Question: I create an app with Swift 3 and Xcode 8.1, I have a view controller with navigation bar, my view shows a line (separator) between the bar and other viewController's content.
I use following code in 'viewDidLoad':
'''
self.navigationController?.navigationBar.isTranslucent = false
'''
But nothing changed, for more details here's a screenshot:
What I can do to solve that?
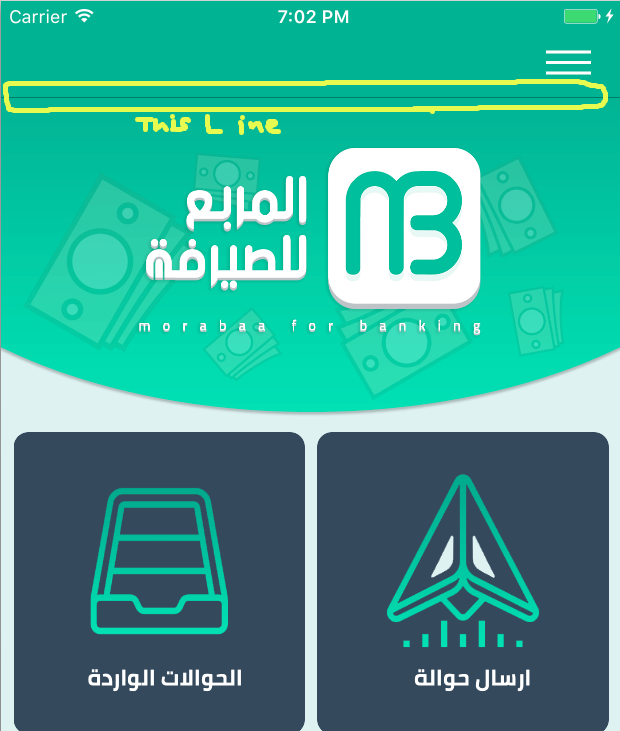
Answer: Try:
'''
self.navigationController?.navigationBar.setBackgroundImage(UIImage(), for: .default)
self.navigationController?.navigationBar.shadowImage = UIImage()
'''
And if you want to apply this effect to the whole app (so that you don't need to write this code for every navigation controller) you can use:
'''
UINavigationBar.appearance().setBackgroundImage(UIImage(), forBarPosition: UIBarPosition.Any, barMetrics: UIBarMetrics.Default)
UINavigationBar.appearance().shadowImage = UIImage()
'''